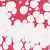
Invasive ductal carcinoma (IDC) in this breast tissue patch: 0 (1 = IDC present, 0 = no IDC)